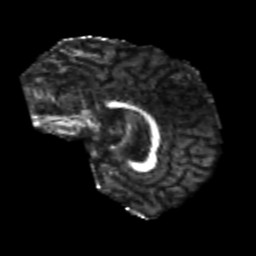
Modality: FA
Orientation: sagittal
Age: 23
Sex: female
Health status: healthy
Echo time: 0.074 s